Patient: sex F, age 54
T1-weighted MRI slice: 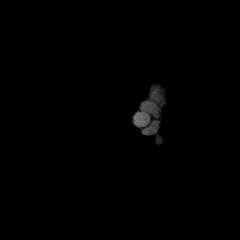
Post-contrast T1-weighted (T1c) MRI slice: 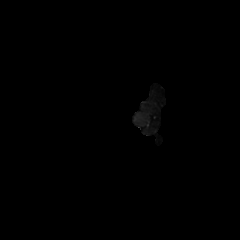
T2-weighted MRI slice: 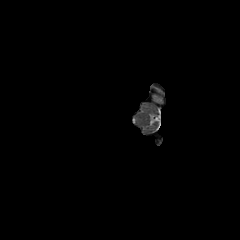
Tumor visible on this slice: no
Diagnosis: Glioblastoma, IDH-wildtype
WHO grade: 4